Field crop: maize
Growth stage: 1
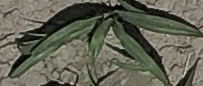
Species: sorghum